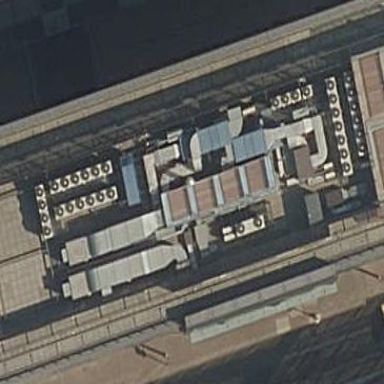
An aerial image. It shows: Office building.